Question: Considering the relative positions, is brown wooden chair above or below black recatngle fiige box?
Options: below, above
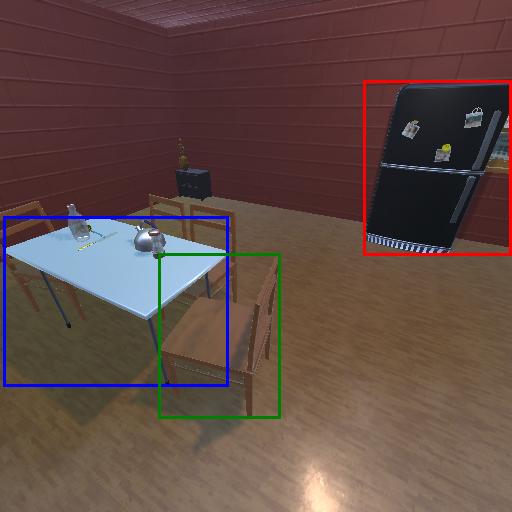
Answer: below